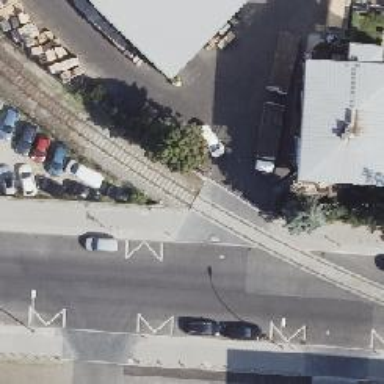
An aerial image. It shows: Uncontrolled level railway crossing with saltire crossing.